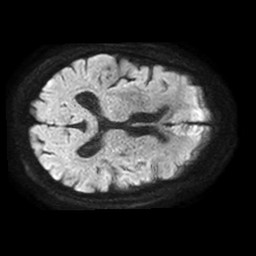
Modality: TRACE
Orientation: axial
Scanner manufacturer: philips
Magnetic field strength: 1.5 T
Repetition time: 3.398 s
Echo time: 0.06922 s